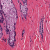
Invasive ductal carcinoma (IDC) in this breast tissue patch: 0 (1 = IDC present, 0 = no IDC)